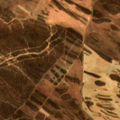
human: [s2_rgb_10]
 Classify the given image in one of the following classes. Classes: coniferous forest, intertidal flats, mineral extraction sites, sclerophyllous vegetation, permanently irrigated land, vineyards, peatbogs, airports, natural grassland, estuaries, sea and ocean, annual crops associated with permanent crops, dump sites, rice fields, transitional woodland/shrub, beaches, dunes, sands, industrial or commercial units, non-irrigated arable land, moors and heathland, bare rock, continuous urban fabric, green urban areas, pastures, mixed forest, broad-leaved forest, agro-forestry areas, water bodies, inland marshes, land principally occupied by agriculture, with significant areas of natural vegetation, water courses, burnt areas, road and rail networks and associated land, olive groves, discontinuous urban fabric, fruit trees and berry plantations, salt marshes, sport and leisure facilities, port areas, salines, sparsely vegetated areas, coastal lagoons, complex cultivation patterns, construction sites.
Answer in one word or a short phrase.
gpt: land principally occupied by agriculture, with significant areas of natural vegetation, coniferous forest